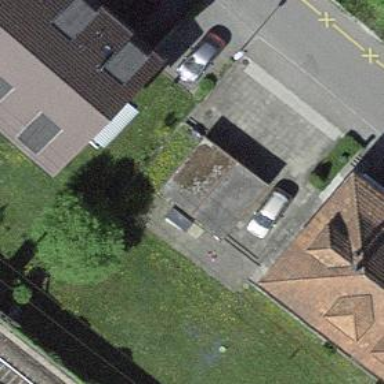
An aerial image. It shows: Garage building.